Question: Intellisense is not showing my parameter names in blue color like I saw in other xml comments from 3rd party projects where Intellisense prints all the information, this is what I see:

What modifications I need to do in my comments to let intellisense to print the parameter comments in blue as the "returns"?
'''
''' <summary>
''' Function to pause a thread.
''' </summary>
'''
''' <param name="Process_Name">The name of the process, ex: cmd.exe</param>
''' <param name="Thread_Number">The thread to pause, ex: 0</param>
''' <param name="Recursive"> <value name="True">Pause the thread in all processes recursively</value></param>
''' <returns>True if the process is found; otherwise, False.</returns>
Public Shared Function Pause_Thread(ByRef Process_Name As String, _
Optional ByVal Thread_Number As Int32 = 0, _
Optional ByVal Recursive As Boolean = False) As Boolean
'''
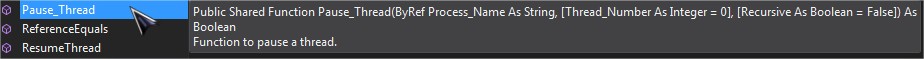
Answer: Try to install the Productivity Power Tools addin
- <URL>
From what I see you are looking for the Colorized Parameter Help.
>
This extension improves consistency with the editor by applying syntax highlighting to the contents of the Parameter Help window for C# &VB. Please note: Syntax highlighting colors can be customized using the display items prefixed with "Signature Help" in the "Fonts and Colors" menu.
Try Tools->Options->Environment->Fonts and Colors->Signature Help Tooltip Background.